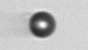
Label: bead